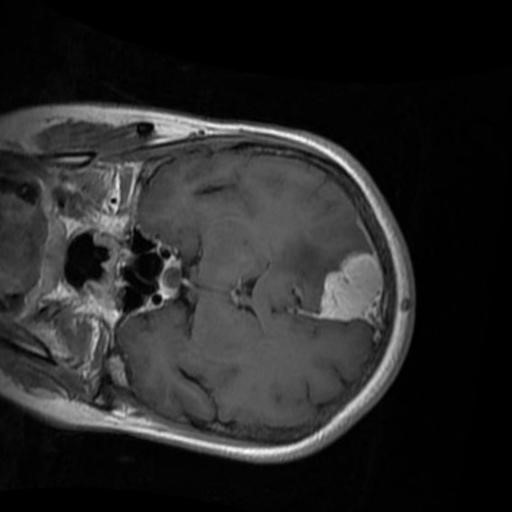
Label: brain_menin